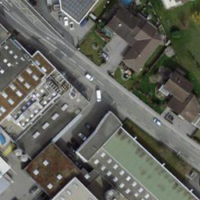
EUNIS habitat code: 54
Species observed at this site:
Passer domesticus